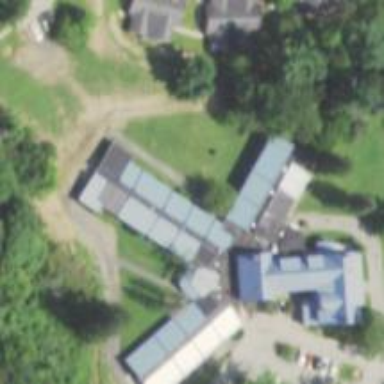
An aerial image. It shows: Nursing home building.